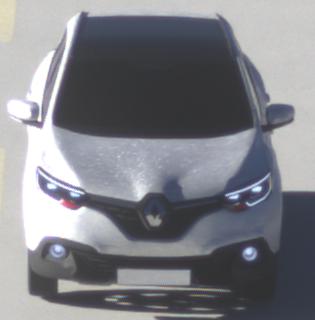
Make: Renault
Model: Kadjar ENERGY TCe 130
Detailed model: Kadjar
Model produced from: 2015/05
Model produced until: 2018/08
Doors: 5
Color: white
Road condition: dry road
Daytime: morning or afternoon
Contrast: high contrast